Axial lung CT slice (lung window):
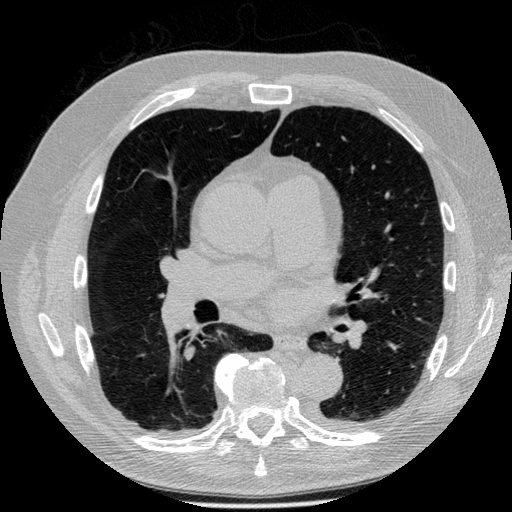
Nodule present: no